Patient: sex F, age 34
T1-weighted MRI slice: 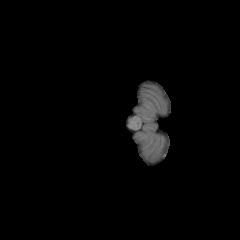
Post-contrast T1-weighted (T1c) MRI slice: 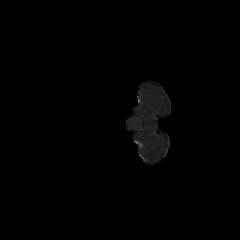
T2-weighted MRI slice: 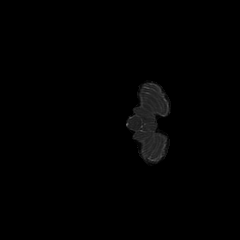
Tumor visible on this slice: no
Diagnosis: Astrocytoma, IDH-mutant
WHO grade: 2